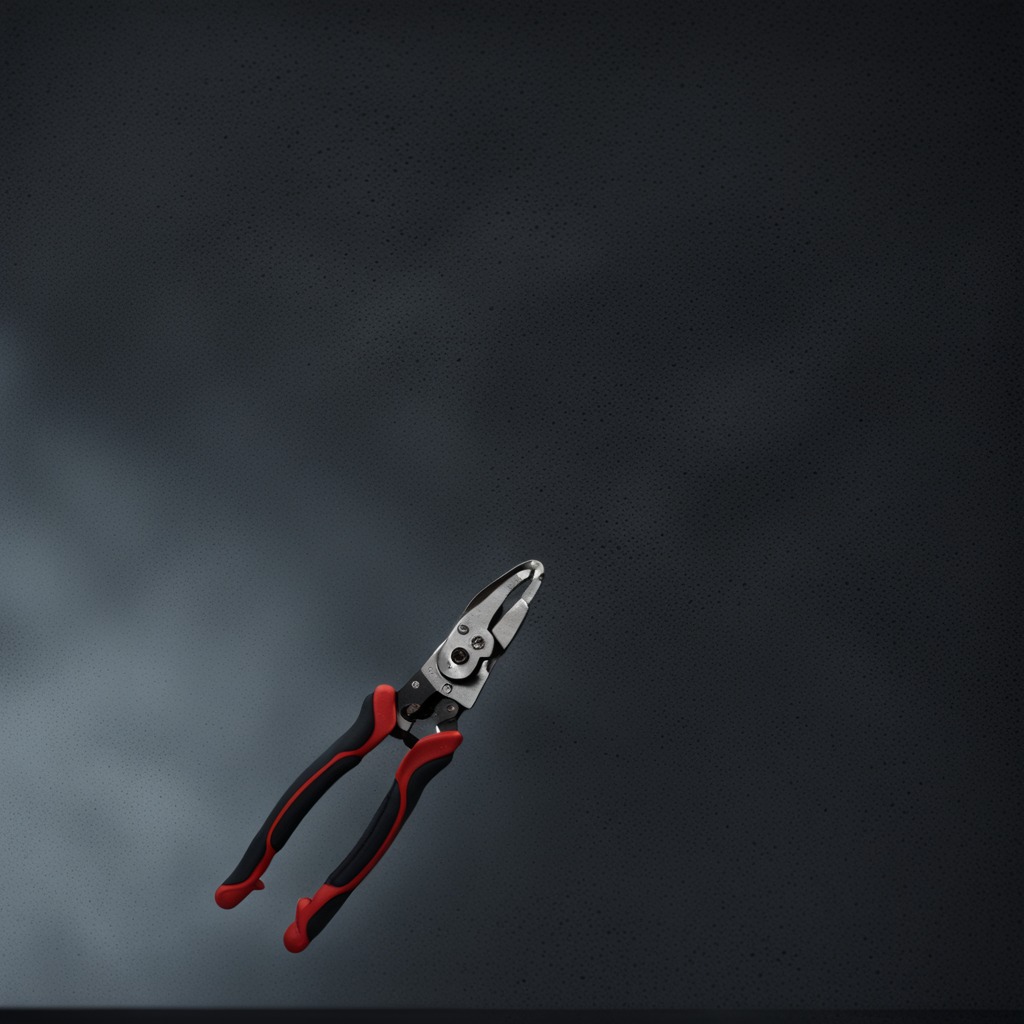
A plier is lying on a clean granite table inside a workshop at night dim ambient light soft shadows worn but